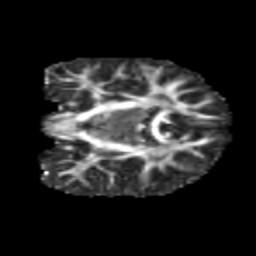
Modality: FA
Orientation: coronal
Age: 10
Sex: female
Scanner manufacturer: siemens
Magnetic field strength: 3 T
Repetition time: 3.8 s
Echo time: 0.07 s